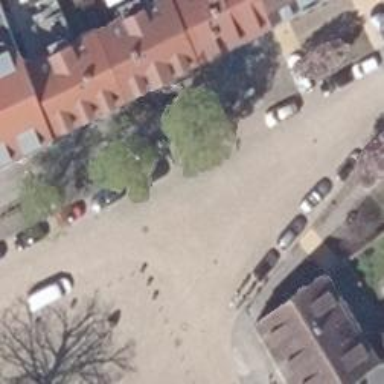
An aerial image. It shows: Residential road with parallel on-street parking lanes on both sides.